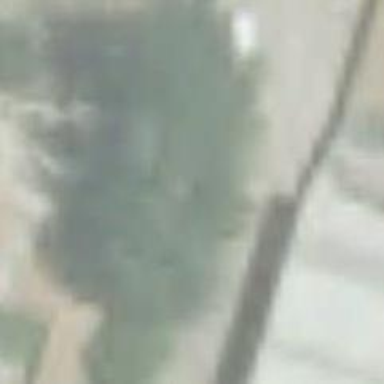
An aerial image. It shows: Wall barrier.